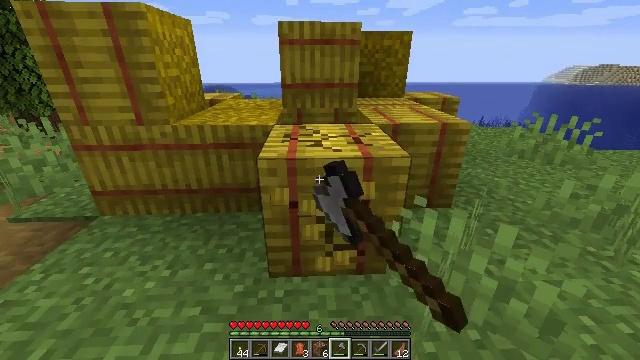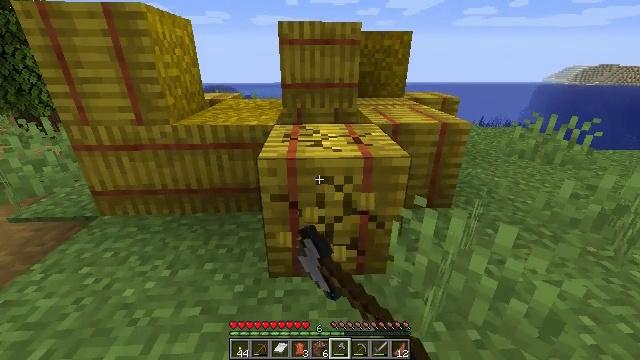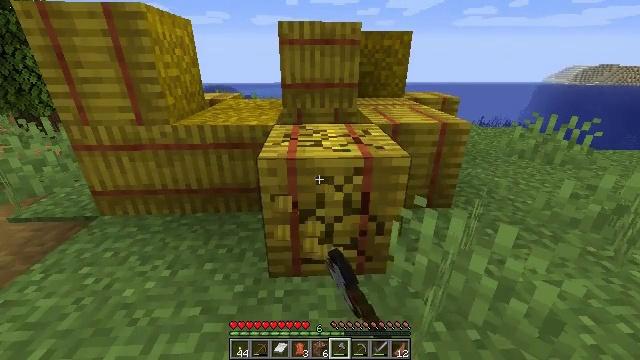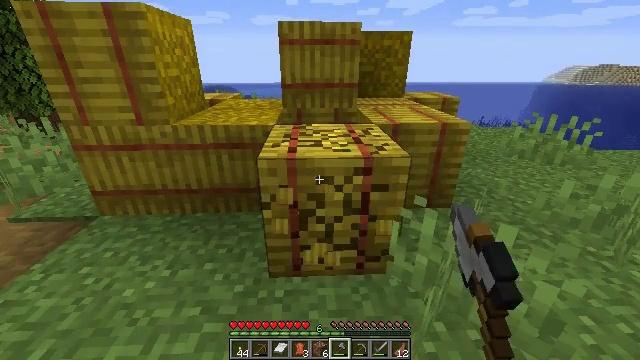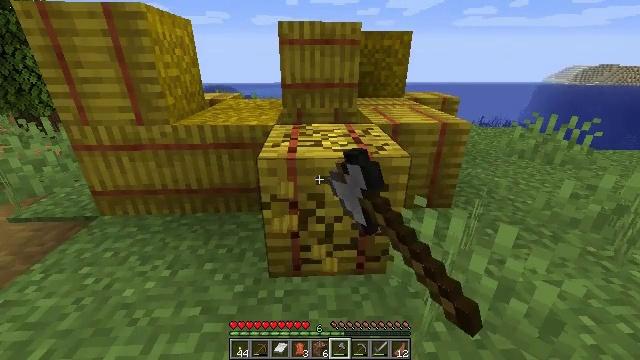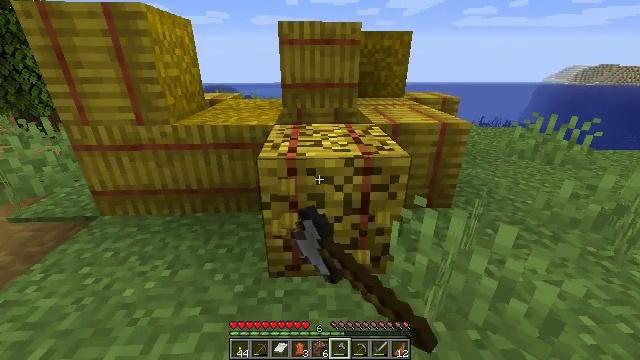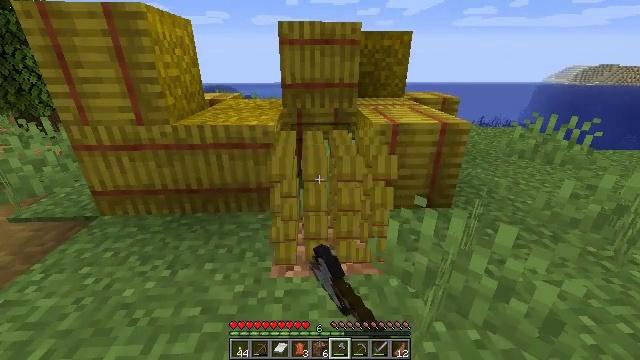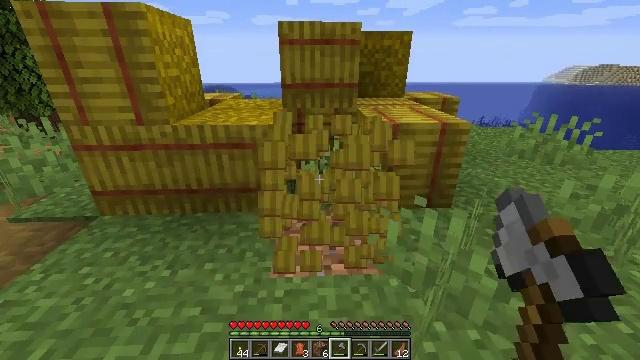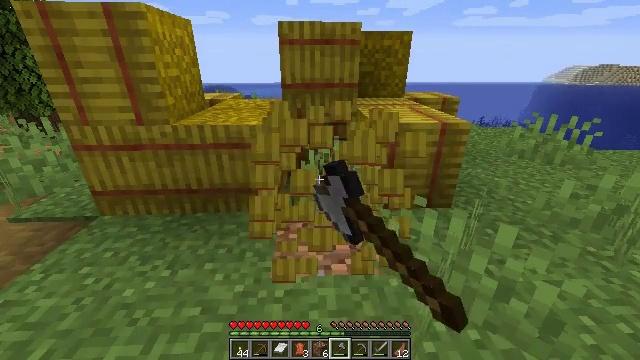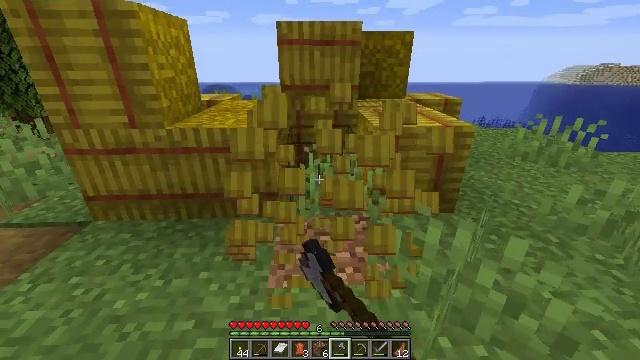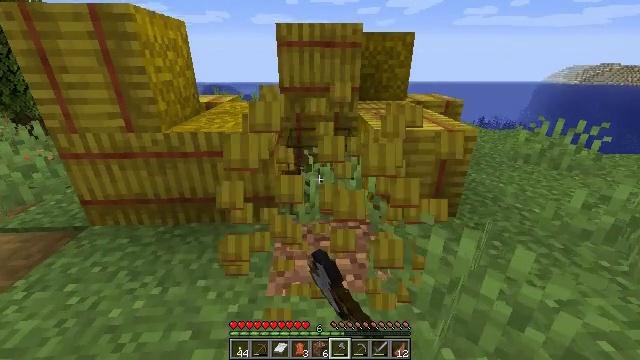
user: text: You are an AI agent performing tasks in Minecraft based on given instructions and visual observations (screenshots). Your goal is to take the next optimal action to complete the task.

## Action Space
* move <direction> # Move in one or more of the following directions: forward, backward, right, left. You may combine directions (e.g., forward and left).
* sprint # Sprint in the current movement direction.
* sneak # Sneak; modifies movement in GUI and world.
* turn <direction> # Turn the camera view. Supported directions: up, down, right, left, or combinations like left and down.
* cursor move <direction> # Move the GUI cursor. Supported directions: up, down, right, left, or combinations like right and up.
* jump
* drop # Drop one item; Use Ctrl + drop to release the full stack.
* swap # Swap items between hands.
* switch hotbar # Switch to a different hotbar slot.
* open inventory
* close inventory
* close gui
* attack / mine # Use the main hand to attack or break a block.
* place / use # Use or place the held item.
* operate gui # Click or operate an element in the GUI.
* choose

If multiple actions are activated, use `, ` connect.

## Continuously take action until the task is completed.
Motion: motion action
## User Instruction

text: Gather hay blocks from the farm.
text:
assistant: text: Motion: attack / mine
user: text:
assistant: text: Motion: attack / mine
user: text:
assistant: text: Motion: attack / mine
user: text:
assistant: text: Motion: attack / mine
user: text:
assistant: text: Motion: attack / mine
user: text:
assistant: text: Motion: attack / mine
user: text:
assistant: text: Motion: attack / mine
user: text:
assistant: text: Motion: attack / mine
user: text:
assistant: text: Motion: move forward, attack / mine
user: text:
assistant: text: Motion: move forward, attack / mine
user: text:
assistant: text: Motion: attack / mine